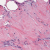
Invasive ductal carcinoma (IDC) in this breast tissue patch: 1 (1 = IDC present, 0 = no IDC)